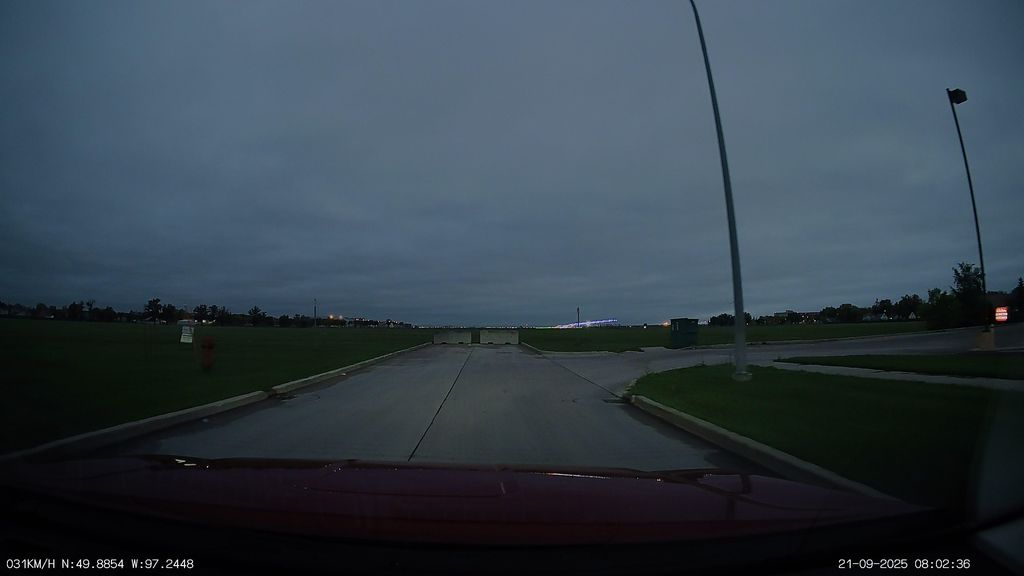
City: winnipeg